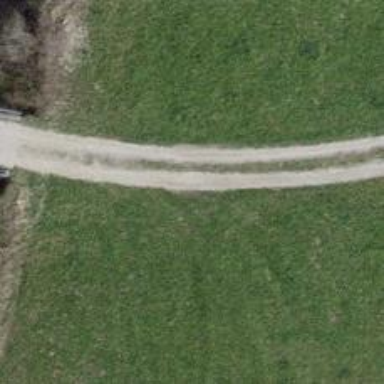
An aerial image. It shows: Concrete bridge over grade1 track.